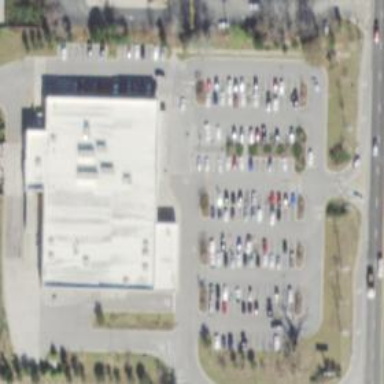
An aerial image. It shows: Parking space is available.